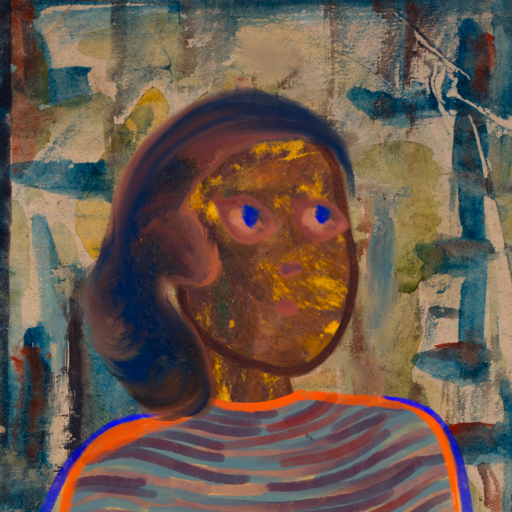
Background: Orphan, Head And Neck Side: Comrade, Face Side: Mother_And_Son_Mother, Bust: Experience, Hair Side: Mother_And_Son_Son, Head Accessory: Blank, Second Necklace: Blank, Necklace: Blank, Baby: Blank